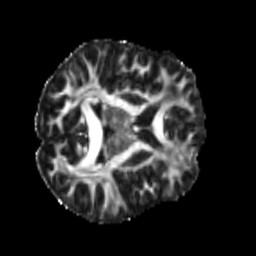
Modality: FA
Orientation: axial
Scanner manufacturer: siemens
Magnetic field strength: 3 T
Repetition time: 4 s
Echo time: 0.0594 s